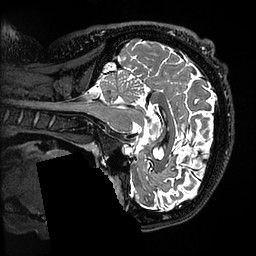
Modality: T2w
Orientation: sagittal
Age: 29
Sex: male
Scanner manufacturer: ge
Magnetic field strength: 3 T
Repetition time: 3.202 s
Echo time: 0.05898 s